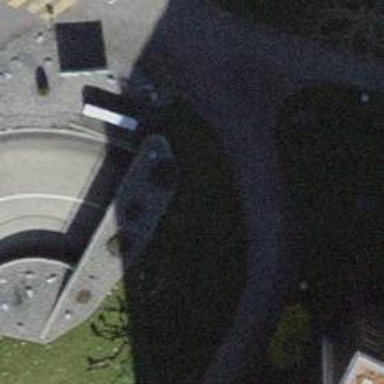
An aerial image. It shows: Charging station.